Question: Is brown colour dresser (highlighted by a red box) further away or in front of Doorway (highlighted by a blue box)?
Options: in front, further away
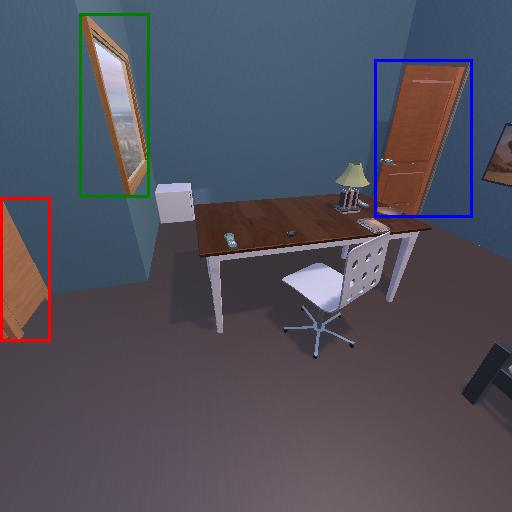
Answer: in front